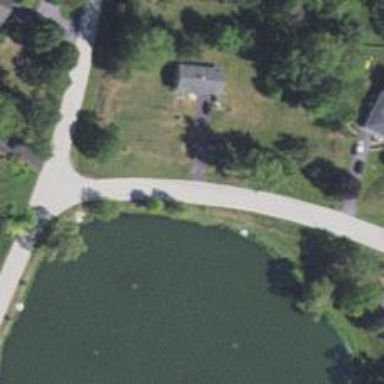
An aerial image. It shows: Driveway.